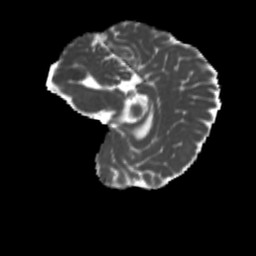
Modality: MD
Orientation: sagittal
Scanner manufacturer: siemens
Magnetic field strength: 3 T
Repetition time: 4 s
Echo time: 0.0594 s